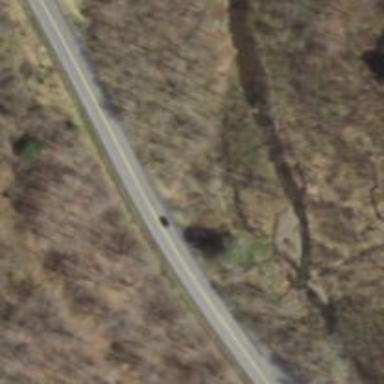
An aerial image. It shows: Tertiary road with asphalt surface.